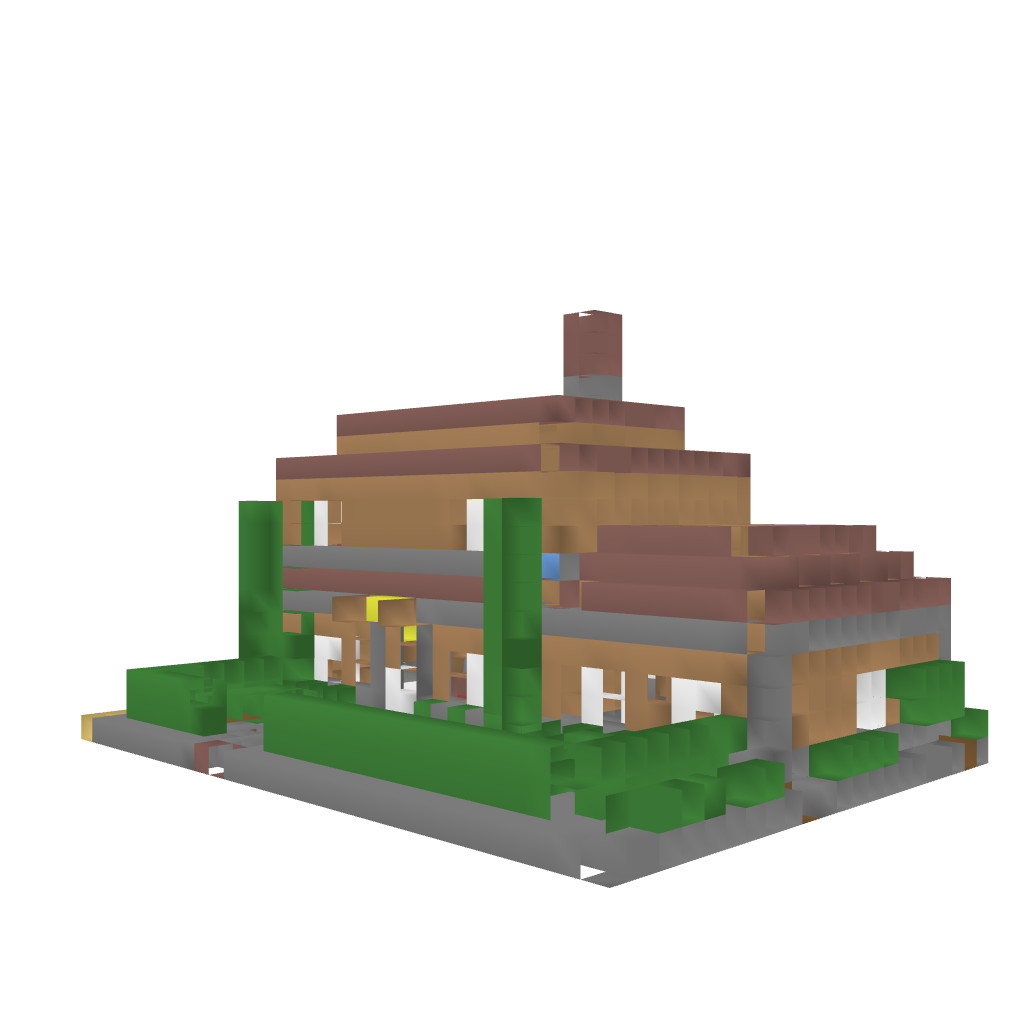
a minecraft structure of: Country House high quality